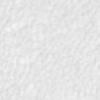
Label: no_change